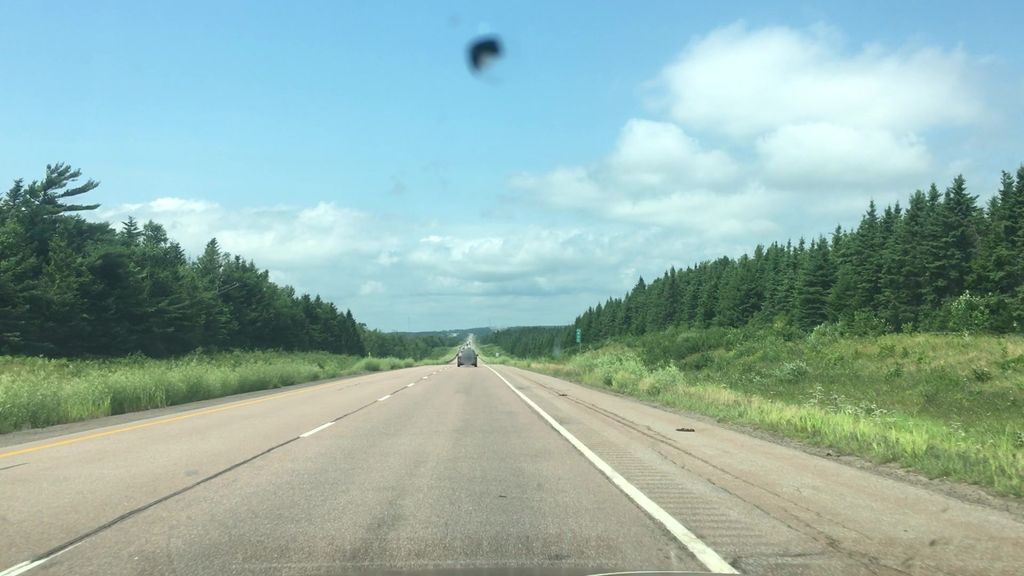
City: charlottetown